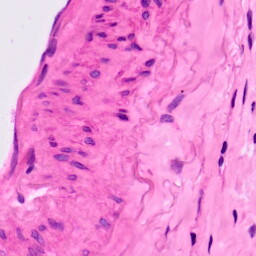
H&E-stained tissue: Lung